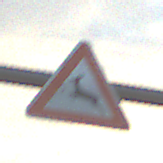
Verkehrszeichen: WildwechselRechts
Umgebung: Outdoor, RoadRail
Tageszeit: SunriseSunset
Wetter: PartlyCloudy
Licht: Natural
Jahreszeit: NotSpecified
Kontrast: MediumContrast